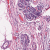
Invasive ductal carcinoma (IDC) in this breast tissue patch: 0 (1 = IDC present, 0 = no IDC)